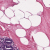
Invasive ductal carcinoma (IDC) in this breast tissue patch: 0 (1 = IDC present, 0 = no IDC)